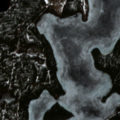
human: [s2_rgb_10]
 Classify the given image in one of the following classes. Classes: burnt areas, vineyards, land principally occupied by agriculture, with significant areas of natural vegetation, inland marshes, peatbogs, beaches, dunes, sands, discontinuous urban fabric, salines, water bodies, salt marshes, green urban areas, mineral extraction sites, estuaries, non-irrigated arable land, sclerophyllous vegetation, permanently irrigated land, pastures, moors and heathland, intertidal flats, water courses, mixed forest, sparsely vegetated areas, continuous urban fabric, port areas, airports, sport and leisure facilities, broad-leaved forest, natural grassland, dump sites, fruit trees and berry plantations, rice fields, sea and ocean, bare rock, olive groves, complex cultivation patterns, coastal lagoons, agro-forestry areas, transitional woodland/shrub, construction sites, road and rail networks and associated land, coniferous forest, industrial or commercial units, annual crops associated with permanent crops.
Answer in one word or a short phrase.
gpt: coniferous forest, water bodies